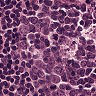
Metastatic tissue present: no